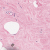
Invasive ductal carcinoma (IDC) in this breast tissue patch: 0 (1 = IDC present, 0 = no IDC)